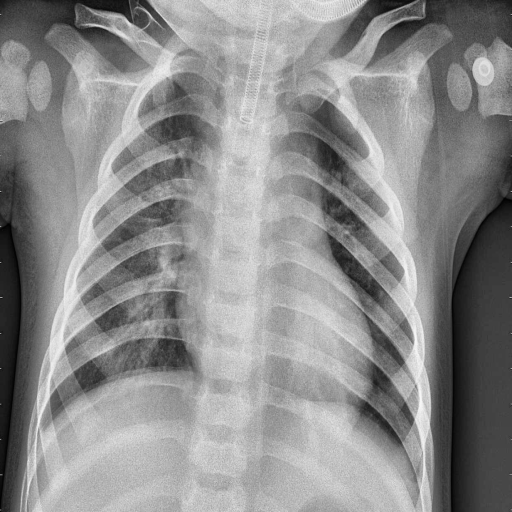
Finding: PNEUMONIA